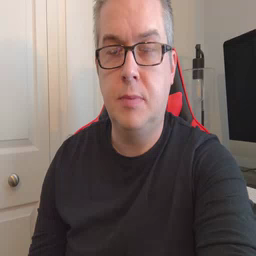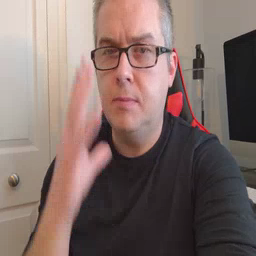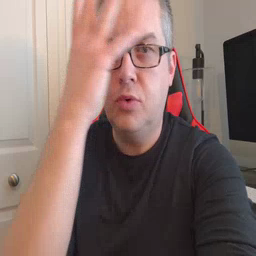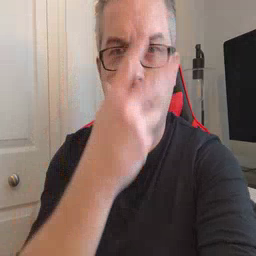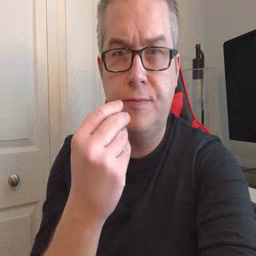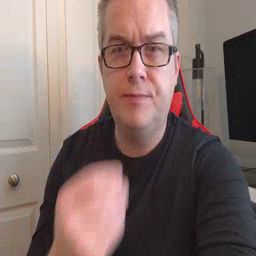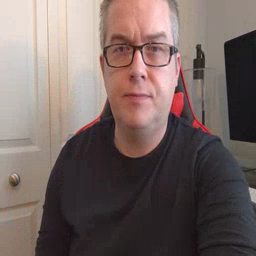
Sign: pretty